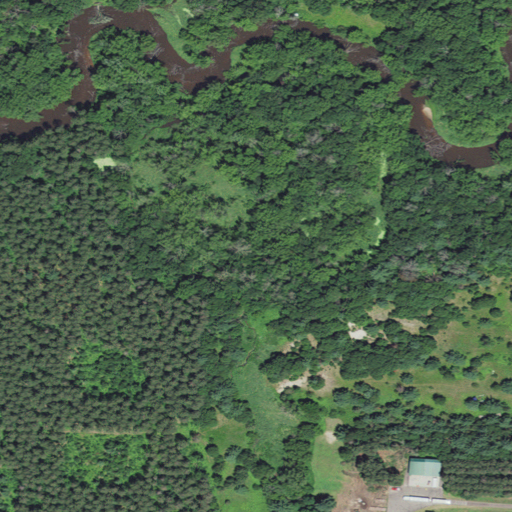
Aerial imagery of valley in Wisconsin named Davy Valley containing woody wetlands, evergreen forest, pasture, grassland, mixed forest, cultivated crops, low intensity development, herbaceous wetlands, open development, and medium intensity development